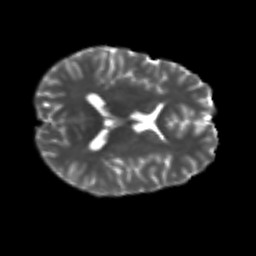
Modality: T2w
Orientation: axial
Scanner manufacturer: siemens
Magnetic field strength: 3 T
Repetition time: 9.6 s
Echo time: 0.077 s